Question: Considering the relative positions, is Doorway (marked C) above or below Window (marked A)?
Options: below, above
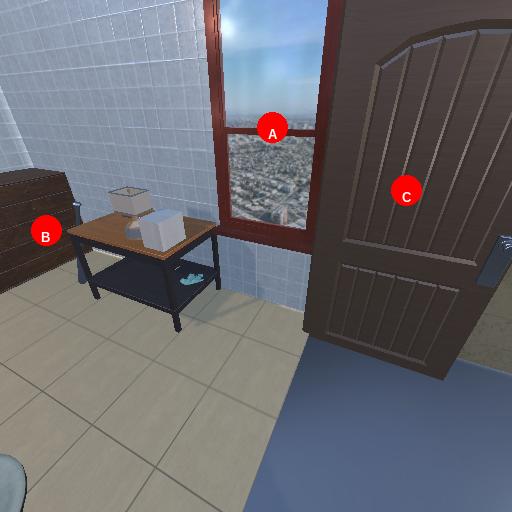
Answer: below